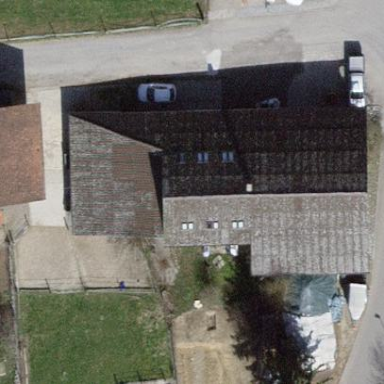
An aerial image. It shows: Building with tile roof.